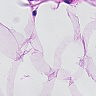
Metastatic tissue present: no